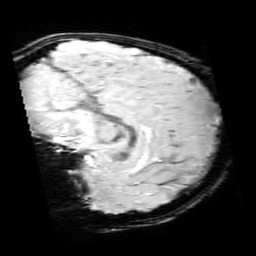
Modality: SWI
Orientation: sagittal
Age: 12
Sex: male
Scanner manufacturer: siemens
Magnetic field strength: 3 T
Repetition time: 0.027 s
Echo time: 0.02 s